Question: I want to generate a continous pulse in Matlab. I would like to generate the signal at 5khz with a duration of 0.01s, then nothing for 0.09s and then starting again. It's kind of a rectangular pulse, except it's in 5khz.
I have the following code to output a waveform for 0.01s at 5khz,
'''
function [ output ] = FreqGen( )
%UNTITLED3 Summary of this function goes here
% Detailed explanation goes here
fs = 44100;
T = 0.01;
t = 0:(1/fs):T;
f = 5000;
a = 0.5;
output = a*sin(2*pi*f*t);
end
'''
but I failed to figure out how to use Matlab function pulsetran to generate 0.09s pulses.
Just like the plot below:

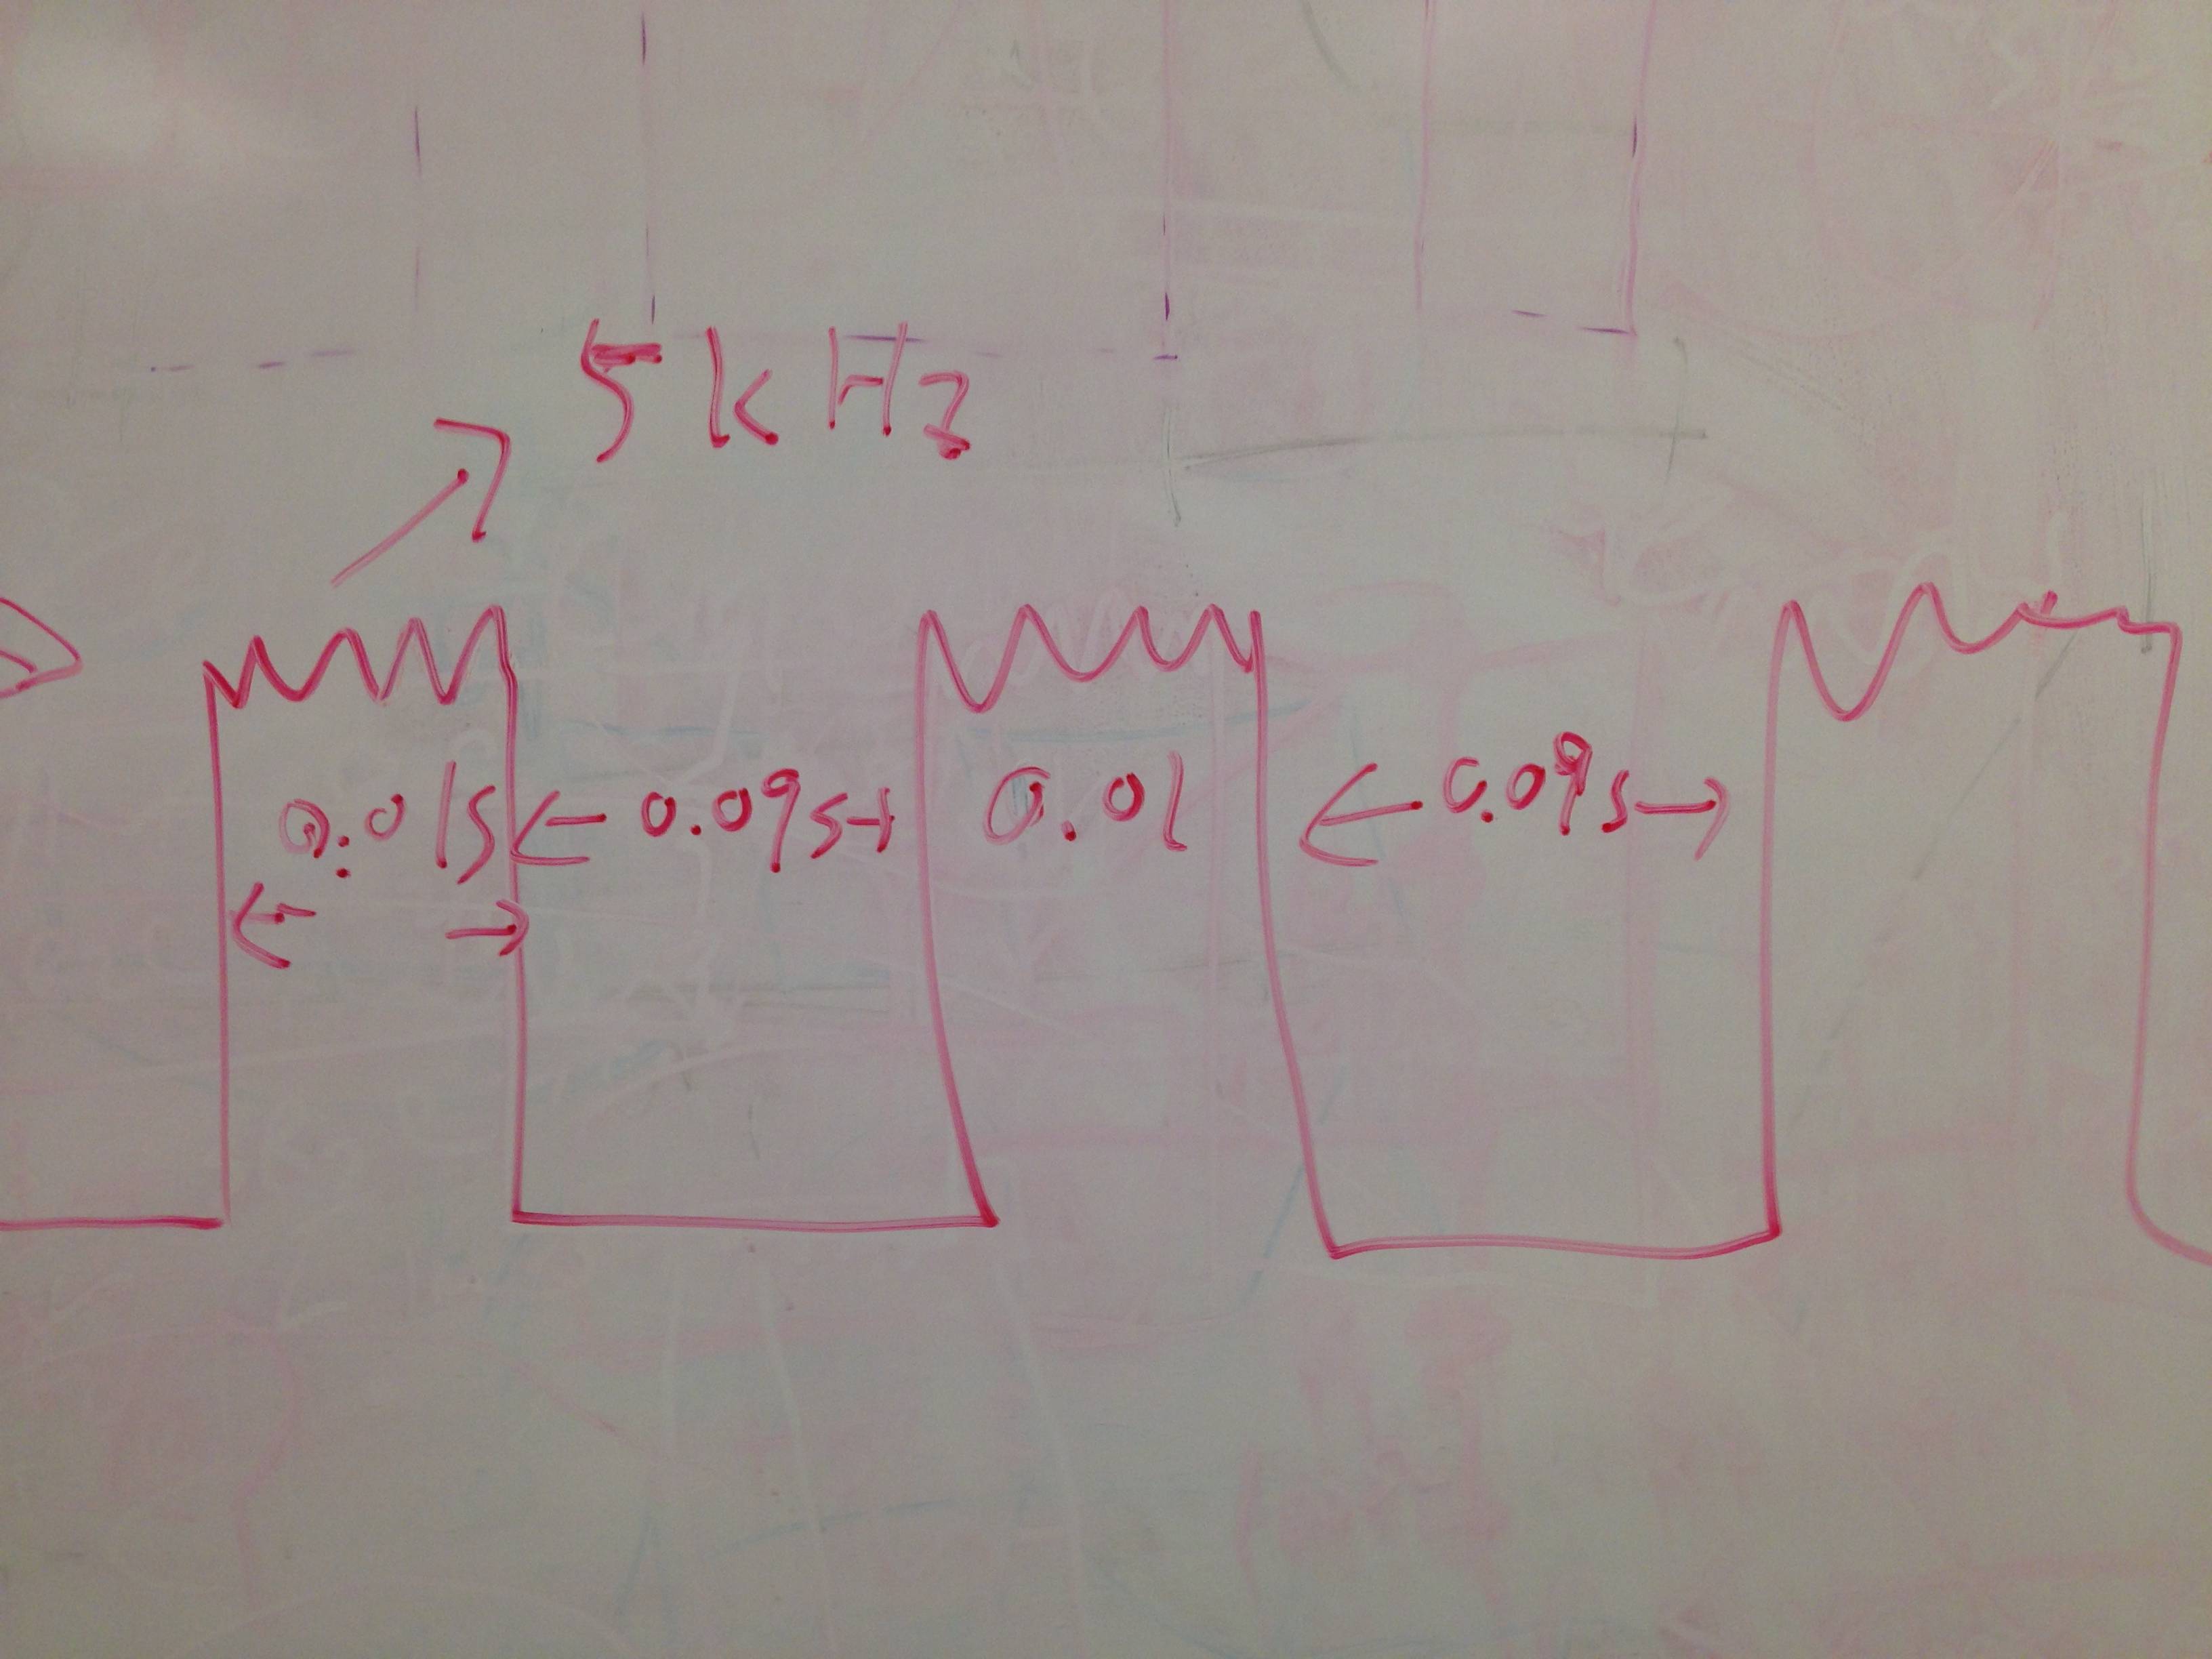
Answer: Now with 'pulstran'.
A short documentation on 'pulstran'. The syntax is:
'''
y = pulstran(t, d, function_handle, p1, p2, ..)
'''
and 't' are time steps for calculating the pulses (also the total time and dimensions of output), 'd' are the pulse centers (shifting deltas) and 'p1, p2, ..' are additional parameters to the function.
So the output is similar to the sum of 'function(t+d(i), p1, p2, ..)' over all elements of 'd'.
Here is the code:
'''
function Untitled()
[t, y] = FreqGen(5e2, 20e3, 1, 1, 0.01, 0.1);
figure;
plot(t(1:3e3), y(1:3e3));
xlabel('time [s]');
end
function [t, y] = FreqGen(f, fs, T, A, Pulseduration, Interpulseduration)
% f - frequency of sine wave [Hz], fs - sampling frequency [Hz], T - total
% duration [s], A - amplitude of sine wave, Pulseduration [s],
% Interpulseduration [s]
% time steps
t = 0 : (1/fs) : T;
% pulse center steps
d = 0 : Interpulseduration : T;
% use pulstrans
y = pulstran(t, d, @my_pulse, A, f, Pulseduration);
end
function y = my_pulse(t, A, f, Tend)
% Sine pulse from 0 to Tend
y = zeros(size(t));
tx = t > 0 & t < Tend;
y(tx) = A * sin(2 * pi * f * t(tx));
end
'''
It's a bit slower though than the <URL>.